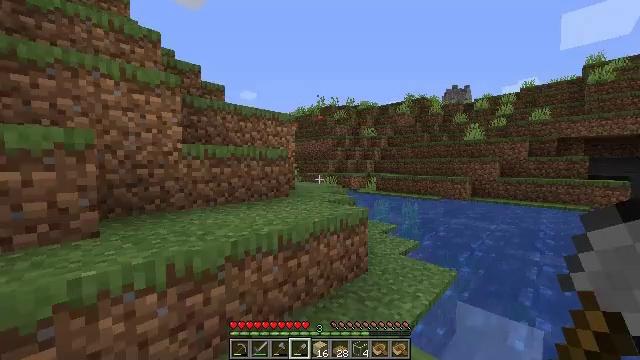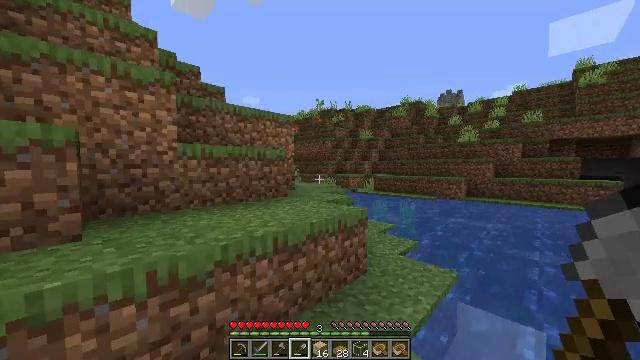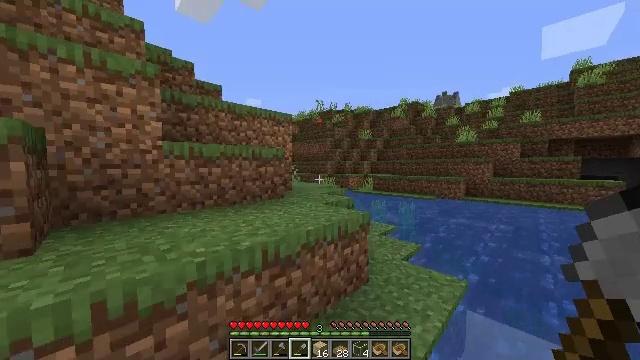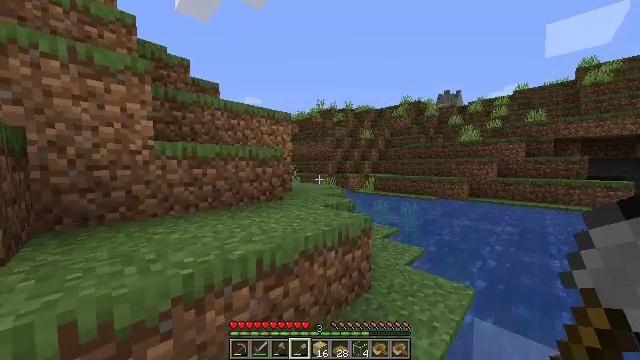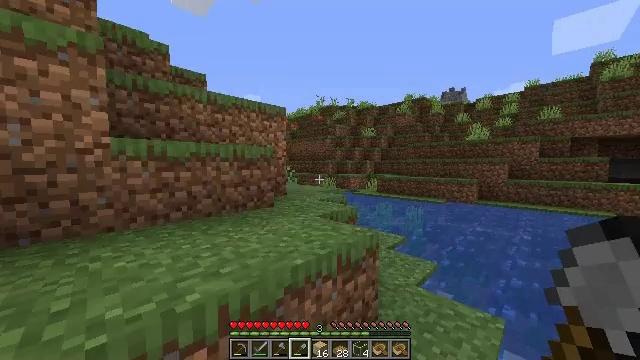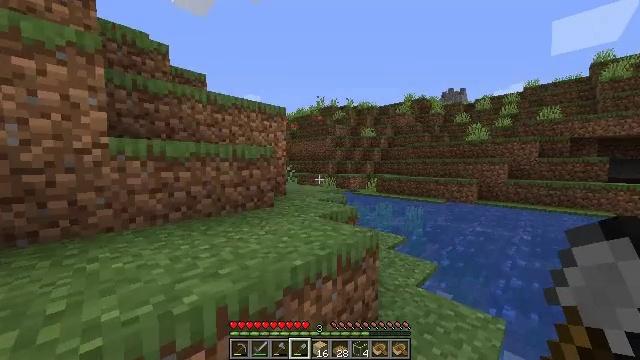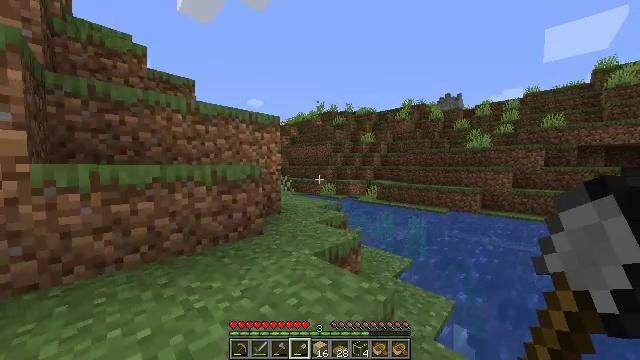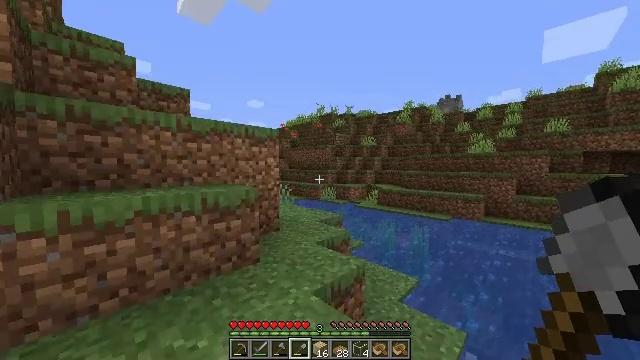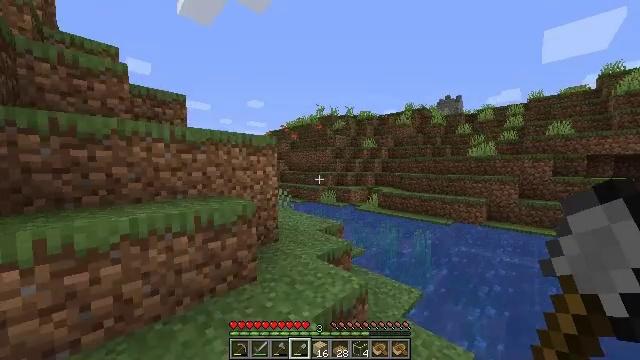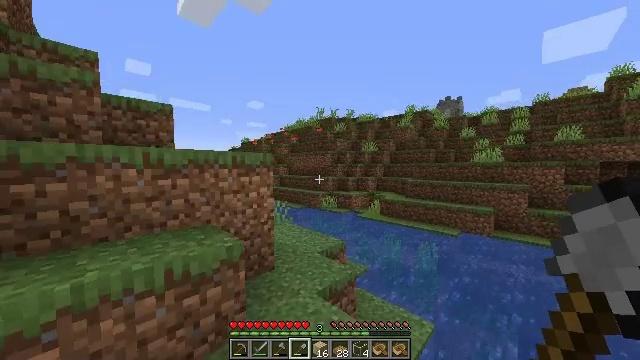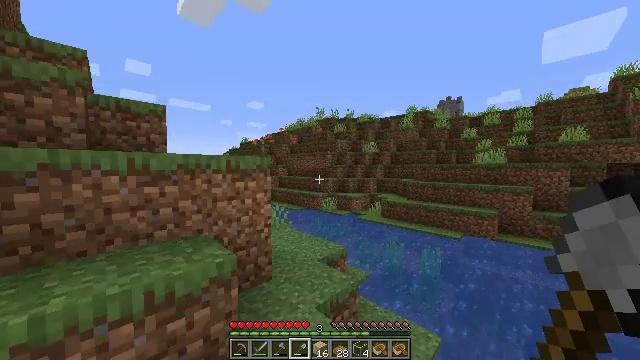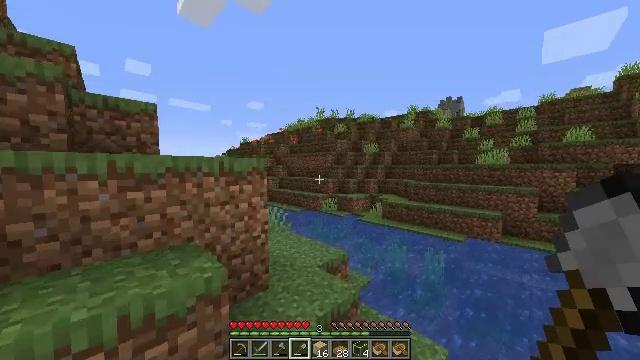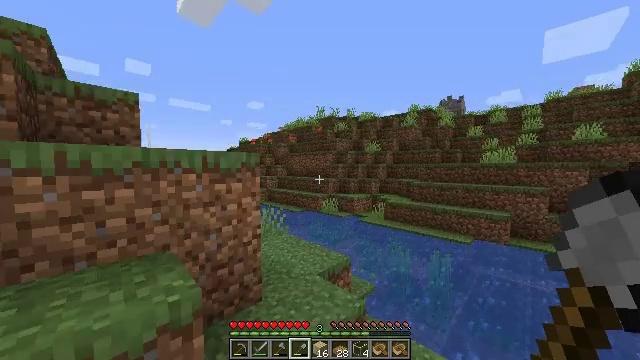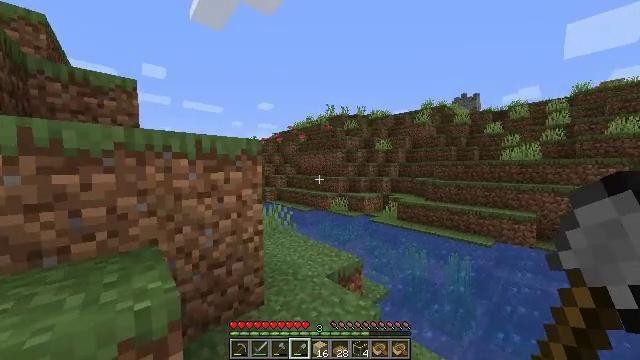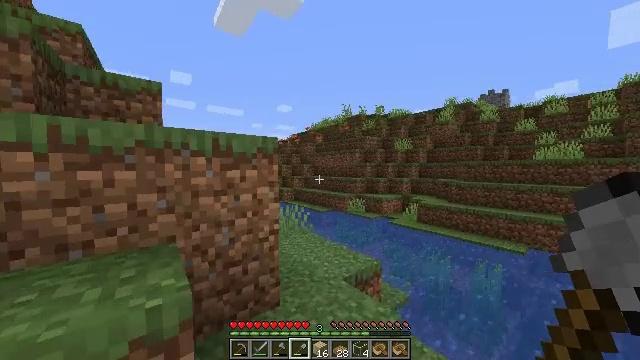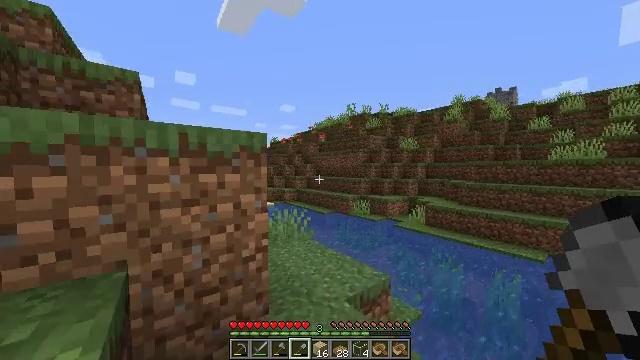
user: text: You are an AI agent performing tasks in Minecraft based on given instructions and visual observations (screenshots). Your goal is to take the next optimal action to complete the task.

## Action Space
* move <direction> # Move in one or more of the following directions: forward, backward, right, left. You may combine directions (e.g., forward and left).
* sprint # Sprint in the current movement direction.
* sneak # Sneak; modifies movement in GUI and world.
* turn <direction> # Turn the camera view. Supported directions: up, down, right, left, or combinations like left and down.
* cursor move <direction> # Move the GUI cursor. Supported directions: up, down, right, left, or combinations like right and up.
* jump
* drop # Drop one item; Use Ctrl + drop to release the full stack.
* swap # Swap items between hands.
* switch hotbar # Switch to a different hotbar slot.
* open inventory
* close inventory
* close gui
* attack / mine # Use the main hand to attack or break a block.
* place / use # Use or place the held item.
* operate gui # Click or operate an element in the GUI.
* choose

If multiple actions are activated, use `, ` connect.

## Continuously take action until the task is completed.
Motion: motion action
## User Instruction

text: Retrieve oak planks from the wooden block.
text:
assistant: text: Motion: move forward, sprint
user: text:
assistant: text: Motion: move forward, sprint
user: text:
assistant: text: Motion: move forward, sprint
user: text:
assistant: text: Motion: move forward, sprint
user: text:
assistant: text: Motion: move forward, sprint
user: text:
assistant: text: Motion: move forward, sprint, jump
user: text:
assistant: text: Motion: move forward, sprint, jump
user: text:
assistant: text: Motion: move forward, sprint, jump
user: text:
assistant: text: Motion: move forward, sprint, jump
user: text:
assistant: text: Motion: move forward, sprint, jump
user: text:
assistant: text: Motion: move forward, sprint, jump
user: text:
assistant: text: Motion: move forward, sprint
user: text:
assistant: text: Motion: move forward, sprint, turn left
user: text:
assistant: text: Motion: move forward, sprint, turn left
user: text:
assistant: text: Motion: move forward, sprint
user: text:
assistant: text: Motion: move forward, sprint
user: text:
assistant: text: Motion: move forward, sprint, turn left
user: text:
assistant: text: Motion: move forward, sprint
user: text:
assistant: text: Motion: move forward, sprint
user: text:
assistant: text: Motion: move forward, sprint, turn left
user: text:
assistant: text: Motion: move forward, sprint, turn left
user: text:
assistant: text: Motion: move forward, sprint
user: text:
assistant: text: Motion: move forward, sprint, turn left
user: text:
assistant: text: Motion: move forward, sprint, turn left
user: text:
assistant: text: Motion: move forward, sprint, turn left
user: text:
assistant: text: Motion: move forward, sprint, turn left
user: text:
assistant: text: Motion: move forward, sprint, turn left
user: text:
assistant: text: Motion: move forward, sprint
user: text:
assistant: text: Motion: move forward, sprint, turn left
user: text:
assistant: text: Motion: move forward, sprint